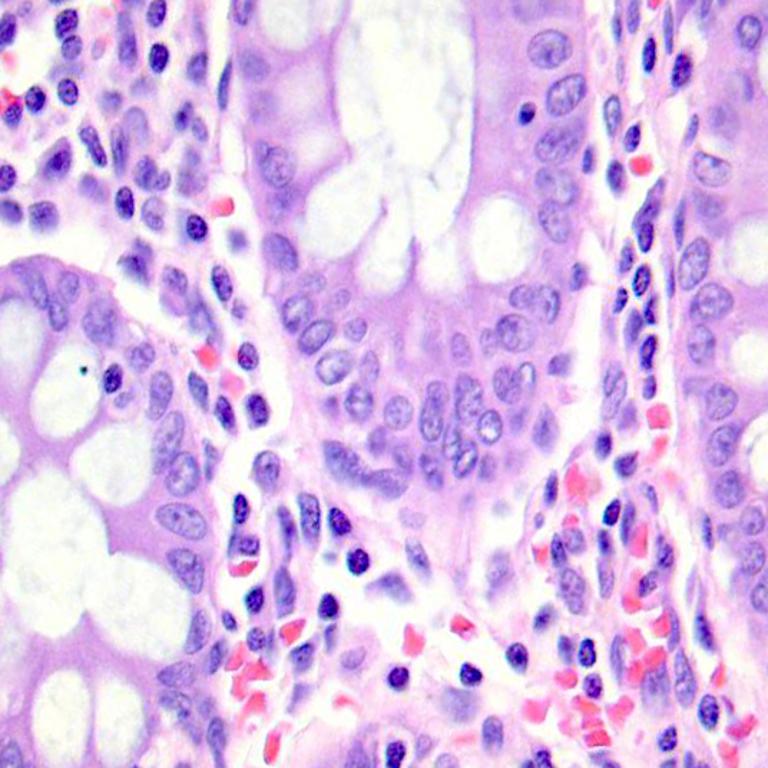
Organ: colon
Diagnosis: benign